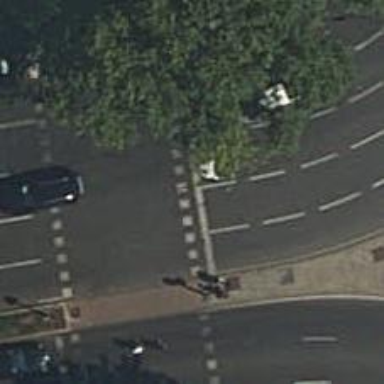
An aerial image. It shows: Road with traffic signals.